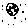
Label: moon